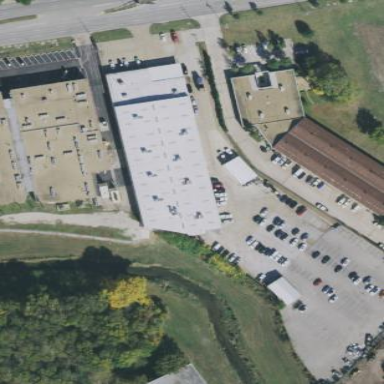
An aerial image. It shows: Car repair building.